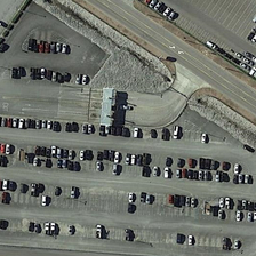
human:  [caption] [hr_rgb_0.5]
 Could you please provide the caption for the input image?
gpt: plenty of cars are parked in this car lot next to the road .

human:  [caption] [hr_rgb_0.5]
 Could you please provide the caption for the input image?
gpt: plenty of cars are parked in this car lot next to the road .

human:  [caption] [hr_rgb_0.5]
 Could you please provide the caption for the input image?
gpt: There is a parking lot on both sides of the road.

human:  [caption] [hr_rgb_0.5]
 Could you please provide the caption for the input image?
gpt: plenty of cars are parked in this car lot next to the road .

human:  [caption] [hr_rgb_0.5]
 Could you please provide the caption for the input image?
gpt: There is a parking lot on the side of the road.